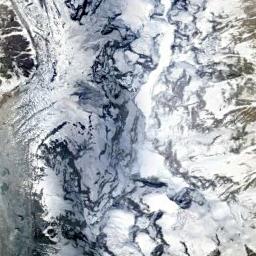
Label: snowberg